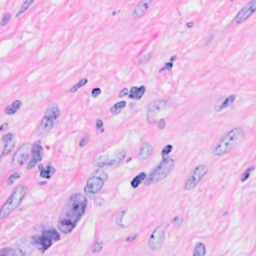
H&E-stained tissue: Breast